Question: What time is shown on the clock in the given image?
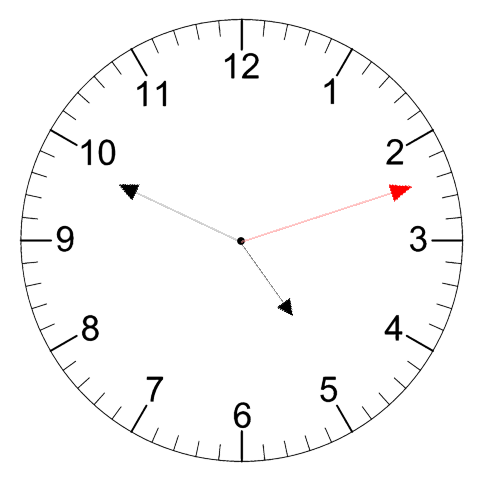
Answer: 04:49:12